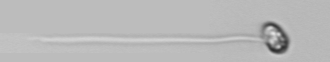
Label: flagellate